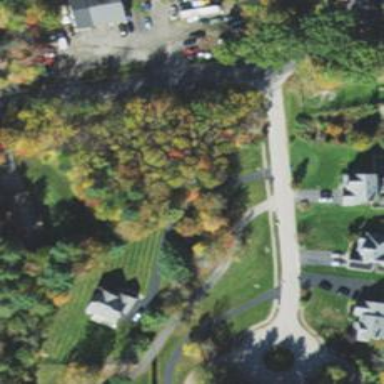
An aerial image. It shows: Residential driveway.